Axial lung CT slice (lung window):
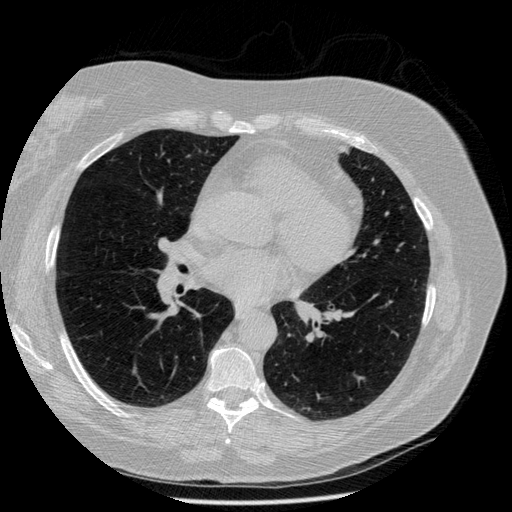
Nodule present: no